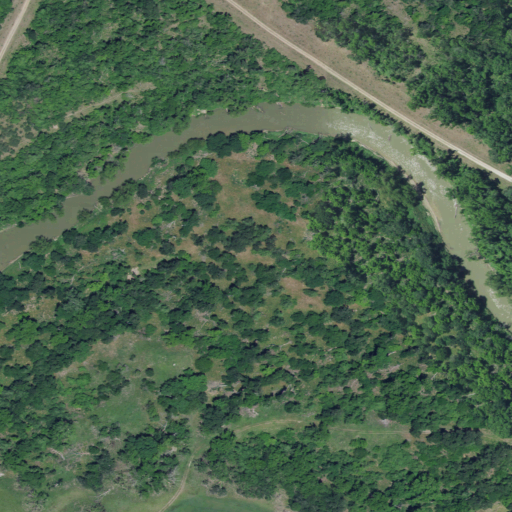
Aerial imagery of cape in Texas named Hall Point containing woody wetlands, herbaceous wetlands, open water, pasture, and grassland